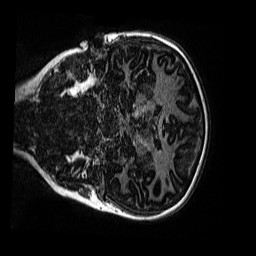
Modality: MP2RAGE
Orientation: coronal
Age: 9
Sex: female
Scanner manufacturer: siemens
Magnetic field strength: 3 T
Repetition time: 4 s
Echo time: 0.00299 s